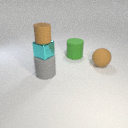
small brown rubber cylinder above large gray rubber cylinder